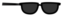
black sunglasses